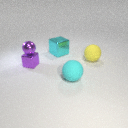
small purple metal sphere above small purple metal cube